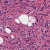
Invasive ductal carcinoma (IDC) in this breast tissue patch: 1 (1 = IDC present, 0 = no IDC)